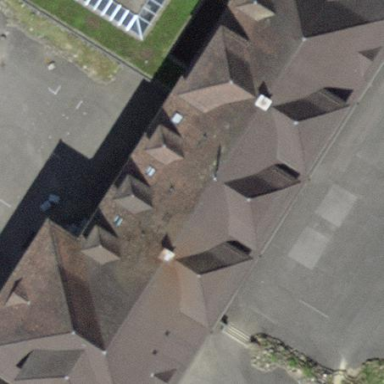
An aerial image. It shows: School building.